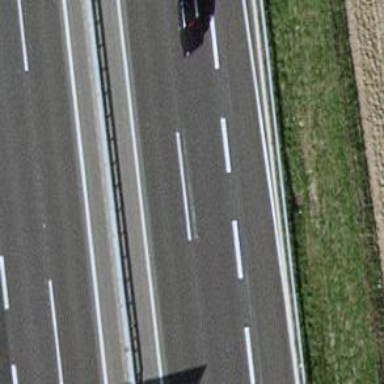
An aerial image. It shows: View of motorway.